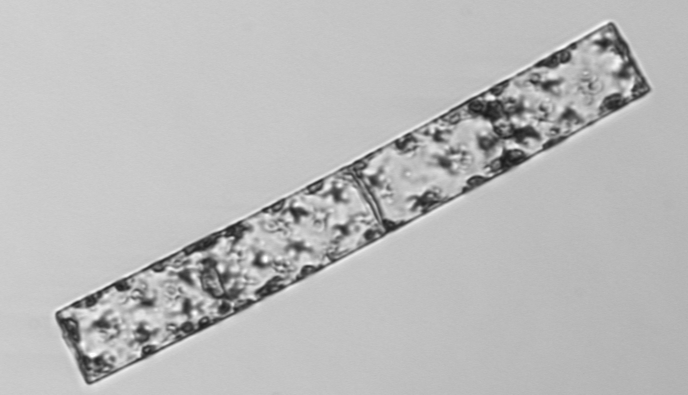
Label: Guinardia_flaccida